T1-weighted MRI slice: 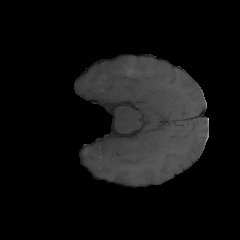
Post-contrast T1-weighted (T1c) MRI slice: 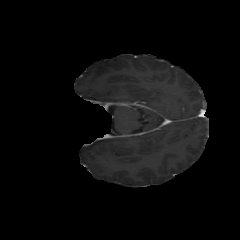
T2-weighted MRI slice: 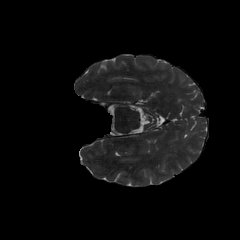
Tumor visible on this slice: no